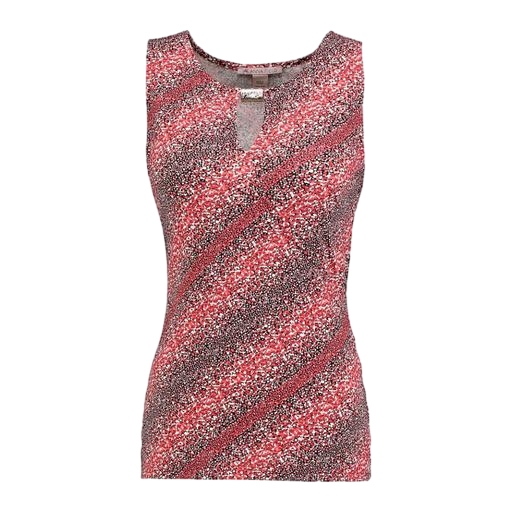
red printed tank, red sleeveless printed t-shirt, red performance printed vest, white background